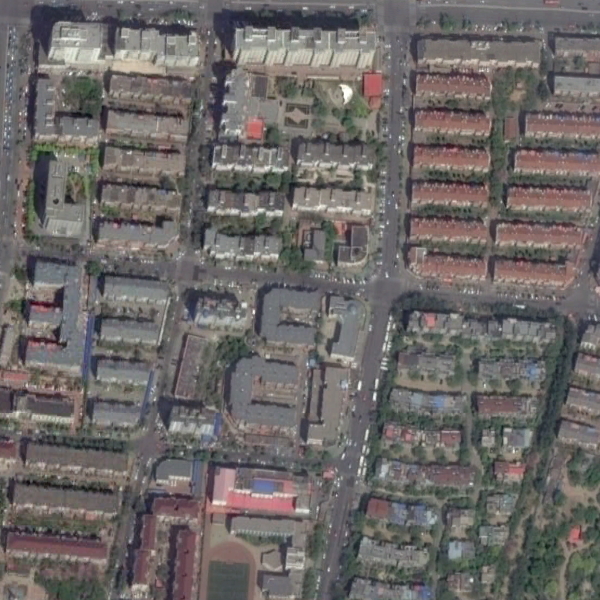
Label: DenseResidential